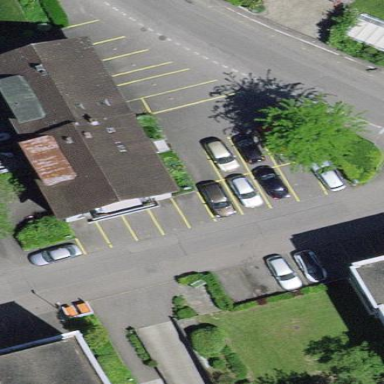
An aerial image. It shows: Street side parking area.